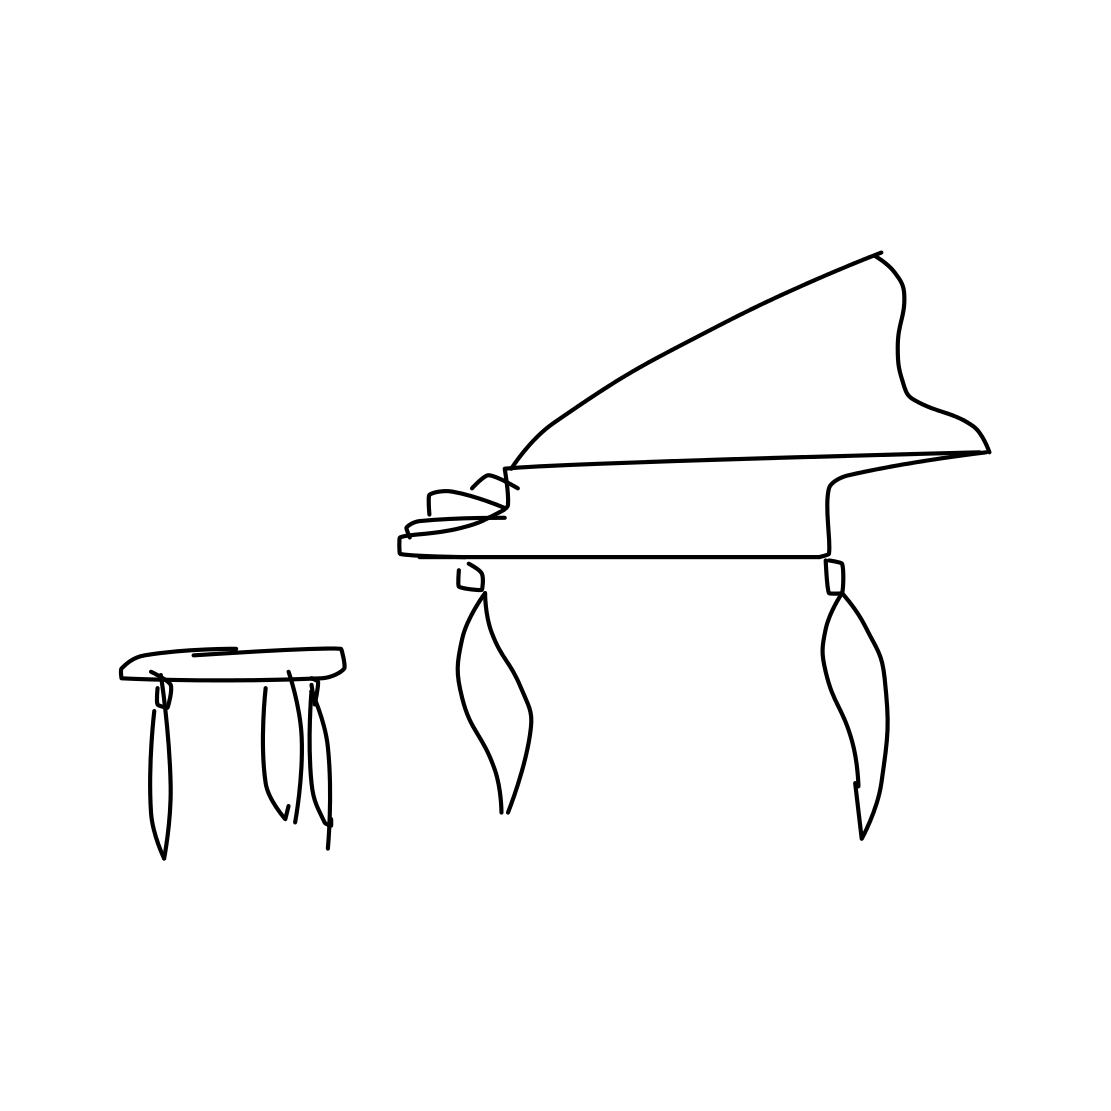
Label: piano